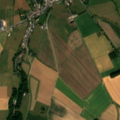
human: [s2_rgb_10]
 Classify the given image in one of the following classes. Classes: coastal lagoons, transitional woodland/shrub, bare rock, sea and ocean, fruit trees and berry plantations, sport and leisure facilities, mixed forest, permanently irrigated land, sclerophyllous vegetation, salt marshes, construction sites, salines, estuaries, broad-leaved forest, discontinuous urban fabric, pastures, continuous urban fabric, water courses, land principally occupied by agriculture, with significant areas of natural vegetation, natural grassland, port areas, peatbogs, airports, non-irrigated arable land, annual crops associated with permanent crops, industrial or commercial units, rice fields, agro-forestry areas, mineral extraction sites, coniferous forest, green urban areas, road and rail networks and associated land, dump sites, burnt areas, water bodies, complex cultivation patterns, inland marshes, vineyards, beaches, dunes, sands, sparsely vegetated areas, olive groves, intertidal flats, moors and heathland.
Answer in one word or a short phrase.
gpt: discontinuous urban fabric, non-irrigated arable land, pastures, land principally occupied by agriculture, with significant areas of natural vegetation